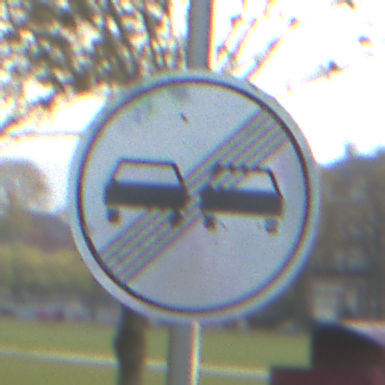
Verkehrszeichen: EndeUeberholverbot
Umgebung: Outdoor, Suburban
Tageszeit: MorningAfternoon
Wetter: PartlyCloudy
Licht: Natural
Jahreszeit: NotSpecified
Kontrast: MediumContrast